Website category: movie
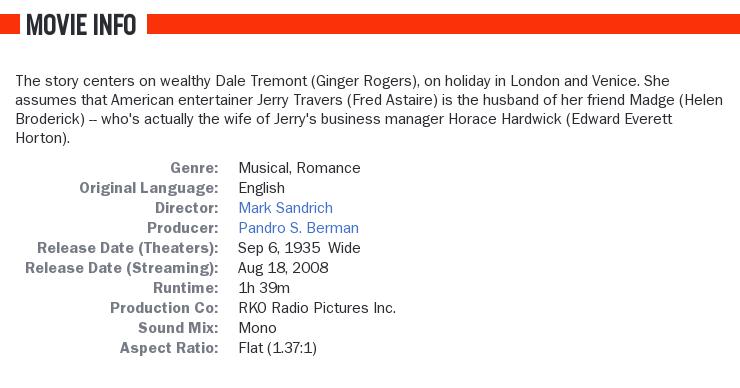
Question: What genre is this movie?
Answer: musical, romance

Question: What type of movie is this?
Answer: musical, romance

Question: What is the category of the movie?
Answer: musical, romance

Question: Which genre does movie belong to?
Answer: musical, romance

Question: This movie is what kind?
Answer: musical, romance

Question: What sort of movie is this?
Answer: musical, romance

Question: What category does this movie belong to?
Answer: musical, romance

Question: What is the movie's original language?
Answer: English

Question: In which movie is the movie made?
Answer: English

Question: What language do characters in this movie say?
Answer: English

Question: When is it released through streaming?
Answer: Aug 18, 2008

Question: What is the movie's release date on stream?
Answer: Aug 18, 2008

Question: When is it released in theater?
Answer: Sep 6, 1935 wide

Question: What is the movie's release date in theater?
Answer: Sep 6, 1935 wide

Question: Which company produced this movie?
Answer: RKO Radio Pictures Inc.

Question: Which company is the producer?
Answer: RKO Radio Pictures Inc.

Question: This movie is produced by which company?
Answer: RKO Radio Pictures Inc.

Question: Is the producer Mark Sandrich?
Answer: no

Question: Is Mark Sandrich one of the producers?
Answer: no

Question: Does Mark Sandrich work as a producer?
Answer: no

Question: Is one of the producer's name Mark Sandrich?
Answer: no

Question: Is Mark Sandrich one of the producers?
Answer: no

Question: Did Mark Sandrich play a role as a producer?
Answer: no

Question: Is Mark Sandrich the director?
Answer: yes

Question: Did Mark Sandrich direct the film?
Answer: yes

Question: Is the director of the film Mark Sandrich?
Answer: yes

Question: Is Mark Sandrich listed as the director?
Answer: yes

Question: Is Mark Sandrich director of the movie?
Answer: yes

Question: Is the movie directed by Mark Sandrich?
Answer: yes

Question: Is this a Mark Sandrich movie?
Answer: yes

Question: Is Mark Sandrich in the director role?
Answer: yes

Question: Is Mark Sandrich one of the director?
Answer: yes

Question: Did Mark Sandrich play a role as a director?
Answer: yes

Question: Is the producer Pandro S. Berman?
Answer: yes

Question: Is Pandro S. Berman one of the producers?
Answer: yes

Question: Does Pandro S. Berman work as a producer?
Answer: yes

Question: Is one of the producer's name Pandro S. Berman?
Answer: yes

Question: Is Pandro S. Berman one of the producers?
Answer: yes

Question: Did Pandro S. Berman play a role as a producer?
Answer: yes

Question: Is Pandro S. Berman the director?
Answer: no

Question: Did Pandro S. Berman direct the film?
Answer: no

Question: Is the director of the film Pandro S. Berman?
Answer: no

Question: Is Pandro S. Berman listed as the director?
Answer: no

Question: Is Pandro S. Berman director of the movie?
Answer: no

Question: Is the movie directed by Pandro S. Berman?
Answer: no

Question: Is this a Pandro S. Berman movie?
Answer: no

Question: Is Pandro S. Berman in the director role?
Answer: no

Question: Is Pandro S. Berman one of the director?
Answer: no

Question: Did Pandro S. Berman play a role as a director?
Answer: no